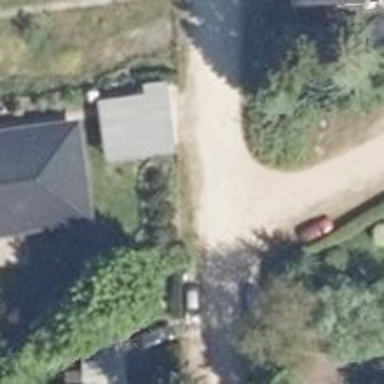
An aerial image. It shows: Residential road with compacted surface.